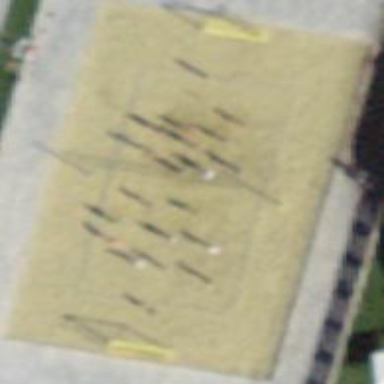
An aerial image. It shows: Sandy pitch for leisure land activities.